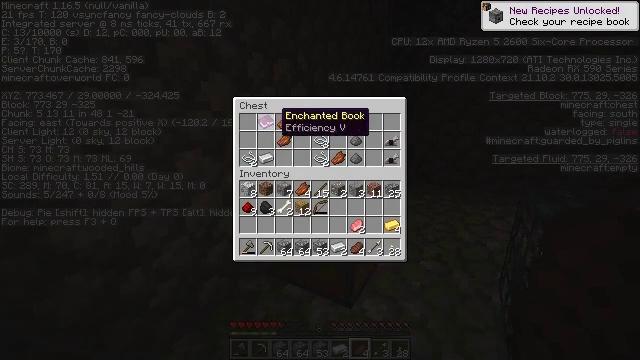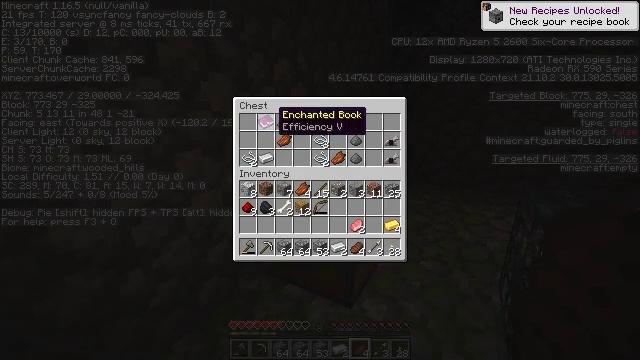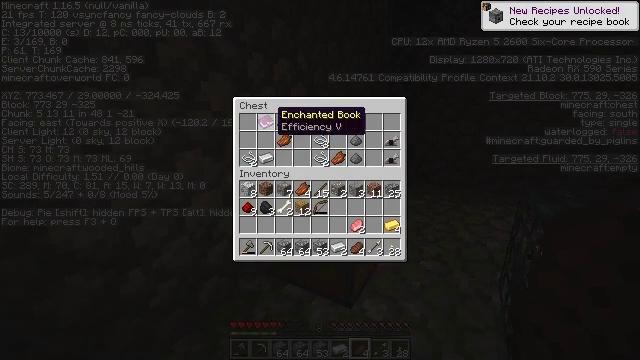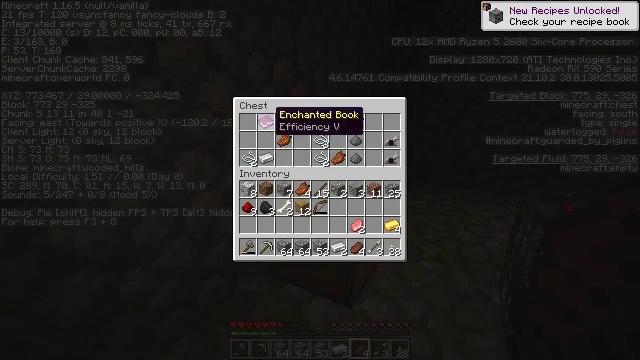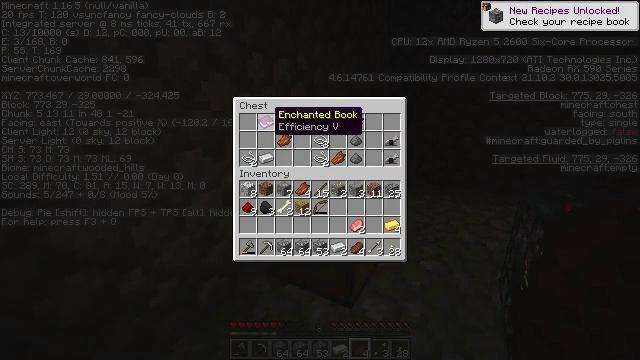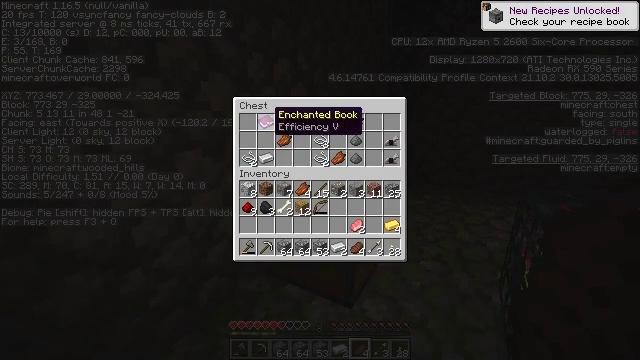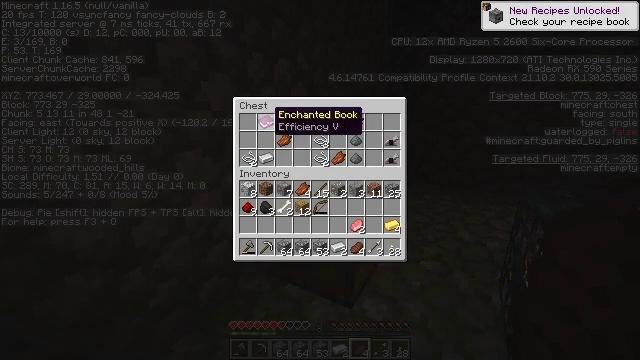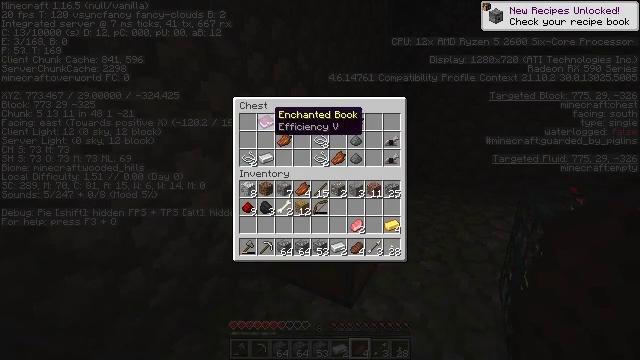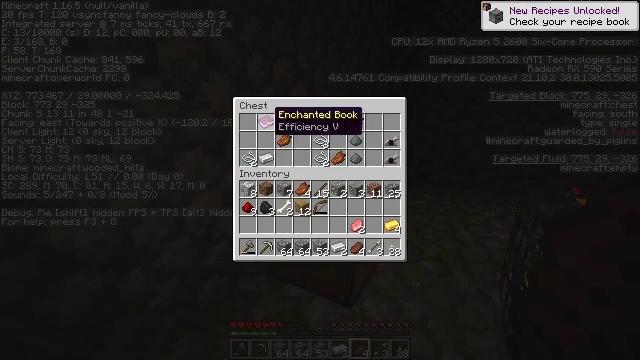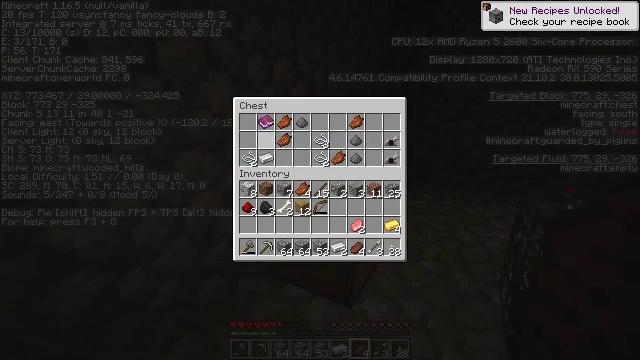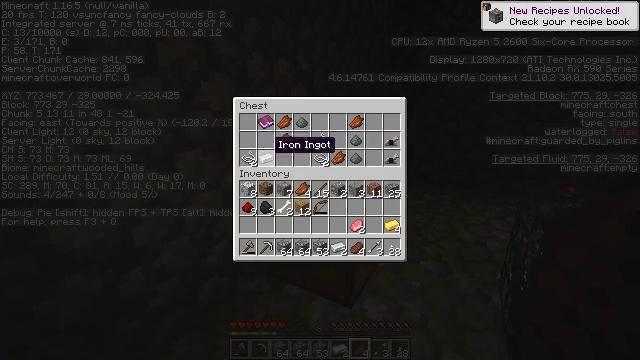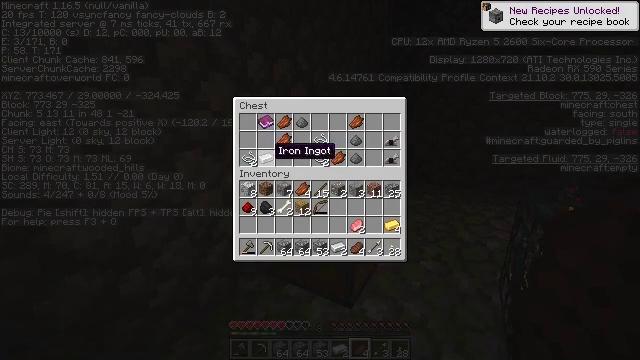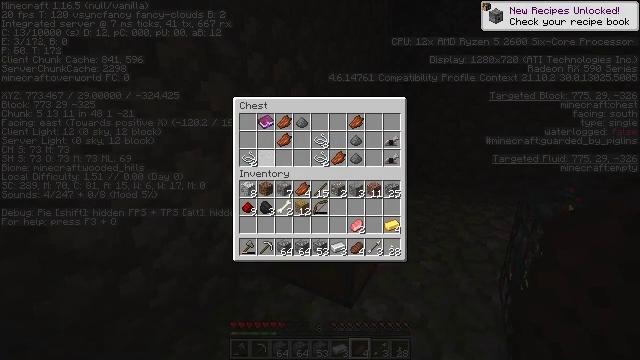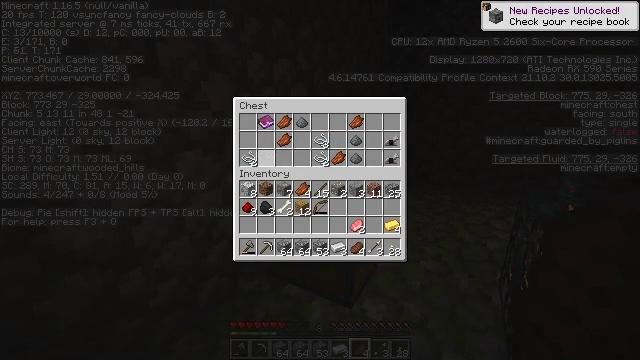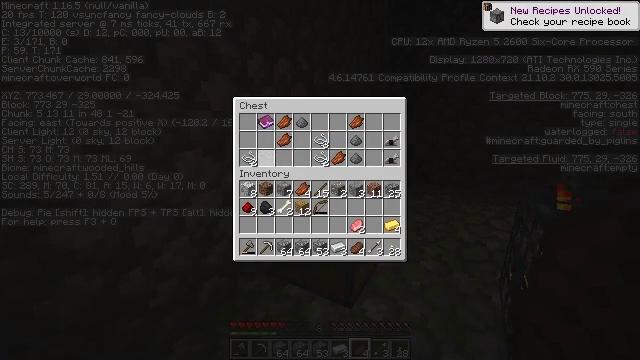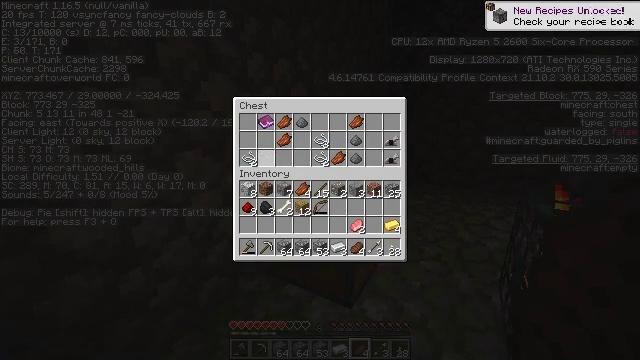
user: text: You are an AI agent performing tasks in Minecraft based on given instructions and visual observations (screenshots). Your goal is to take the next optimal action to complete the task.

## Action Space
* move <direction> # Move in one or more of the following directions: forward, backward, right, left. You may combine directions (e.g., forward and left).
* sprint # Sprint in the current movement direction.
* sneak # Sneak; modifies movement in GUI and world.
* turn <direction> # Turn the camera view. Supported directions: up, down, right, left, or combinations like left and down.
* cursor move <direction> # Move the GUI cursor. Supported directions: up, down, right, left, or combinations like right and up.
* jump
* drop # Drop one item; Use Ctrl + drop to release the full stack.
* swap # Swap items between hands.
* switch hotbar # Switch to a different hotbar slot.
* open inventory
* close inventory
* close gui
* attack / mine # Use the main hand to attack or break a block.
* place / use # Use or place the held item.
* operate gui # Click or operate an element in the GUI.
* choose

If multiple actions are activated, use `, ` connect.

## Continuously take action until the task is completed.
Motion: motion action
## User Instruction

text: Attack the spawner to disable it.
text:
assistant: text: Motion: sneak
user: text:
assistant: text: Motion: sneak
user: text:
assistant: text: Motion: sneak
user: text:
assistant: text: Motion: sneak
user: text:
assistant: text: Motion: sneak
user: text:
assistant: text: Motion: sneak
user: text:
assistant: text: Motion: sneak
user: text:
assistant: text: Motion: sneak
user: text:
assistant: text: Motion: sneak, cursor move down
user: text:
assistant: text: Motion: sneak, cursor move down
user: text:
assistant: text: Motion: sneak
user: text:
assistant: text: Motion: sneak, operate gui
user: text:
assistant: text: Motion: sneak, operate gui
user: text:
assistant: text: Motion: sneak, operate gui
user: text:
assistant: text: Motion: sneak
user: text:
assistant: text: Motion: sneak
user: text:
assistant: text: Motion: sneak
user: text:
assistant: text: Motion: sneak
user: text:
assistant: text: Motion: sneak, cursor move up
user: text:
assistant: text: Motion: sneak, operate gui
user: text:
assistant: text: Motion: sneak, operate gui
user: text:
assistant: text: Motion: sneak, operate gui
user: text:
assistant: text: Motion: sneak, operate gui
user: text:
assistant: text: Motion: sneak
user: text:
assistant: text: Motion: sneak
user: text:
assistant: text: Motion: sneak
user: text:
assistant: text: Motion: sneak
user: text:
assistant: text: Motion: sneak, cursor move right
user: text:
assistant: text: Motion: sneak, cursor move right
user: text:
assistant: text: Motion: sneak